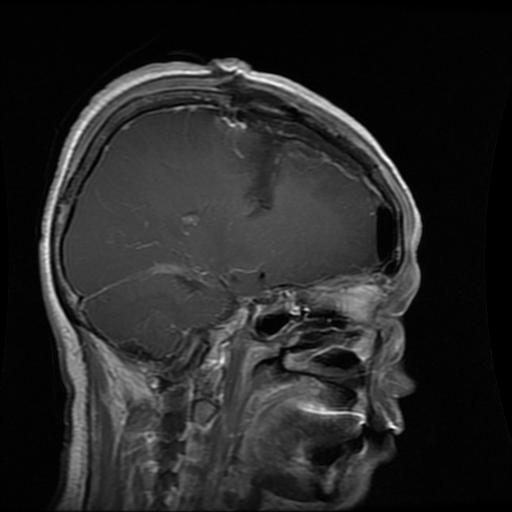
Label: glioma